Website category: phone
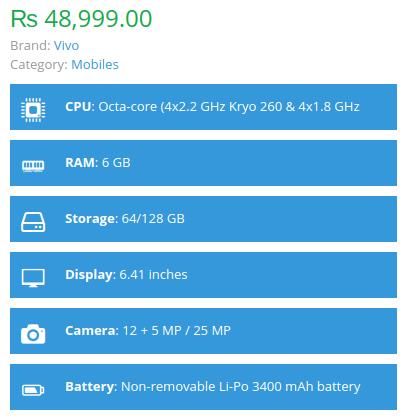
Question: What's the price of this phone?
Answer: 48,999.00

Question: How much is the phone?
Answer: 48,999.00

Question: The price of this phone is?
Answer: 48,999.00

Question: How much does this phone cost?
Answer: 48,999.00

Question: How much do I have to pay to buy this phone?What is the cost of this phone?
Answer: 48,999.00

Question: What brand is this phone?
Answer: Vivo

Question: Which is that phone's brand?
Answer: Vivo

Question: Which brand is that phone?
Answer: Vivo

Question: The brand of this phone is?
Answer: Vivo

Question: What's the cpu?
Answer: Octa-core (4x2.2 GHz Kryo 260 & 4x1.8 GHz Kryo 260)

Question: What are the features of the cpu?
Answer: Octa-core (4x2.2 GHz Kryo 260 & 4x1.8 GHz Kryo 260)

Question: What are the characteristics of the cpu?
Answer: Octa-core (4x2.2 GHz Kryo 260 & 4x1.8 GHz Kryo 260)

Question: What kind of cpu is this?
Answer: Octa-core (4x2.2 GHz Kryo 260 & 4x1.8 GHz Kryo 260)

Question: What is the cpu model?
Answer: Octa-core (4x2.2 GHz Kryo 260 & 4x1.8 GHz Kryo 260)

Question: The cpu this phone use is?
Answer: Octa-core (4x2.2 GHz Kryo 260 & 4x1.8 GHz Kryo 260)

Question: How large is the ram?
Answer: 6 GB

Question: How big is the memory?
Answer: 6 GB

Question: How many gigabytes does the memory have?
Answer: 6 GB

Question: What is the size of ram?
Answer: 6 GB

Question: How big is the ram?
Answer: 6 GB

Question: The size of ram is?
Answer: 6 GB

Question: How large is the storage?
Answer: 64/128 GB

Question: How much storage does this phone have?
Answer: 64/128 GB

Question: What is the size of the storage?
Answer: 64/128 GB

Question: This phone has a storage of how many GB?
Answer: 64/128 GB

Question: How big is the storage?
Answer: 64/128 GB

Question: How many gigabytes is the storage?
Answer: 64/128 GB

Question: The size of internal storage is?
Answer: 64/128 GB

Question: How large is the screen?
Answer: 6.41 inches

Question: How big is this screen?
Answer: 6.41 inches

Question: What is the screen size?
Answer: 6.41 inches

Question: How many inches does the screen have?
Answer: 6.41 inches

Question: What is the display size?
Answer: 6.41 inches

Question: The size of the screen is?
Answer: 6.41 inches

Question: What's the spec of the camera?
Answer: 12 + 5 MP / 25 MP

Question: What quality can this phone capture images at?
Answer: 12 + 5 MP / 25 MP

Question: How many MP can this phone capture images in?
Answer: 12 + 5 MP / 25 MP

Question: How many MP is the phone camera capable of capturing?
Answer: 12 + 5 MP / 25 MP

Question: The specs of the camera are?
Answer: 12 + 5 MP / 25 MP

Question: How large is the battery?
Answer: Non-removable Li-Po 3400 mAh battery

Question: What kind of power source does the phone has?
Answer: Non-removable Li-Po 3400 mAh battery

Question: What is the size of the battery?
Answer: Non-removable Li-Po 3400 mAh battery

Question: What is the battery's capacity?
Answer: Non-removable Li-Po 3400 mAh battery

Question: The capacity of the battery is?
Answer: Non-removable Li-Po 3400 mAh battery